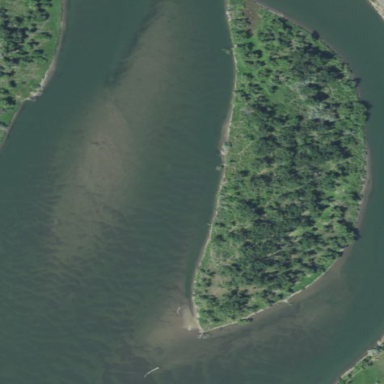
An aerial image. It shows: Islet covered with woodland.